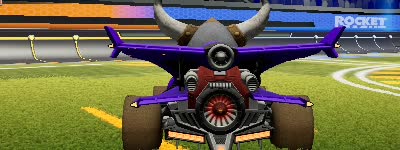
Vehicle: aftershock